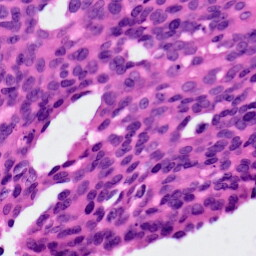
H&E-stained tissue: Ovarian